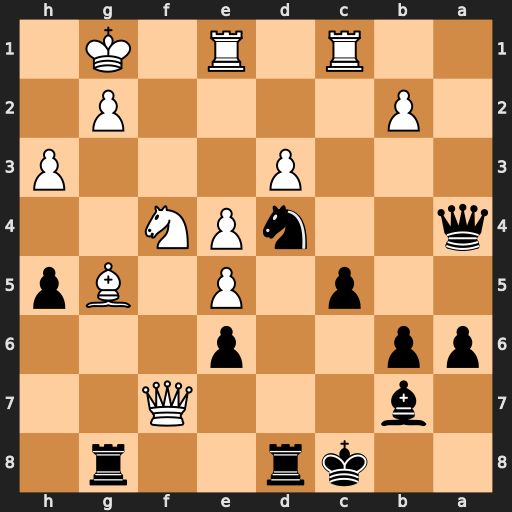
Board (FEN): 2kr2r1/1b3Q2/pp2p3/2p1P1Bp/q2nPN2/3P3P/1P4P1/2R1R1K1
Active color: b
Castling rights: -
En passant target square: -
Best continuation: Rxg5 Nxe6 Nxe6